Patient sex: F
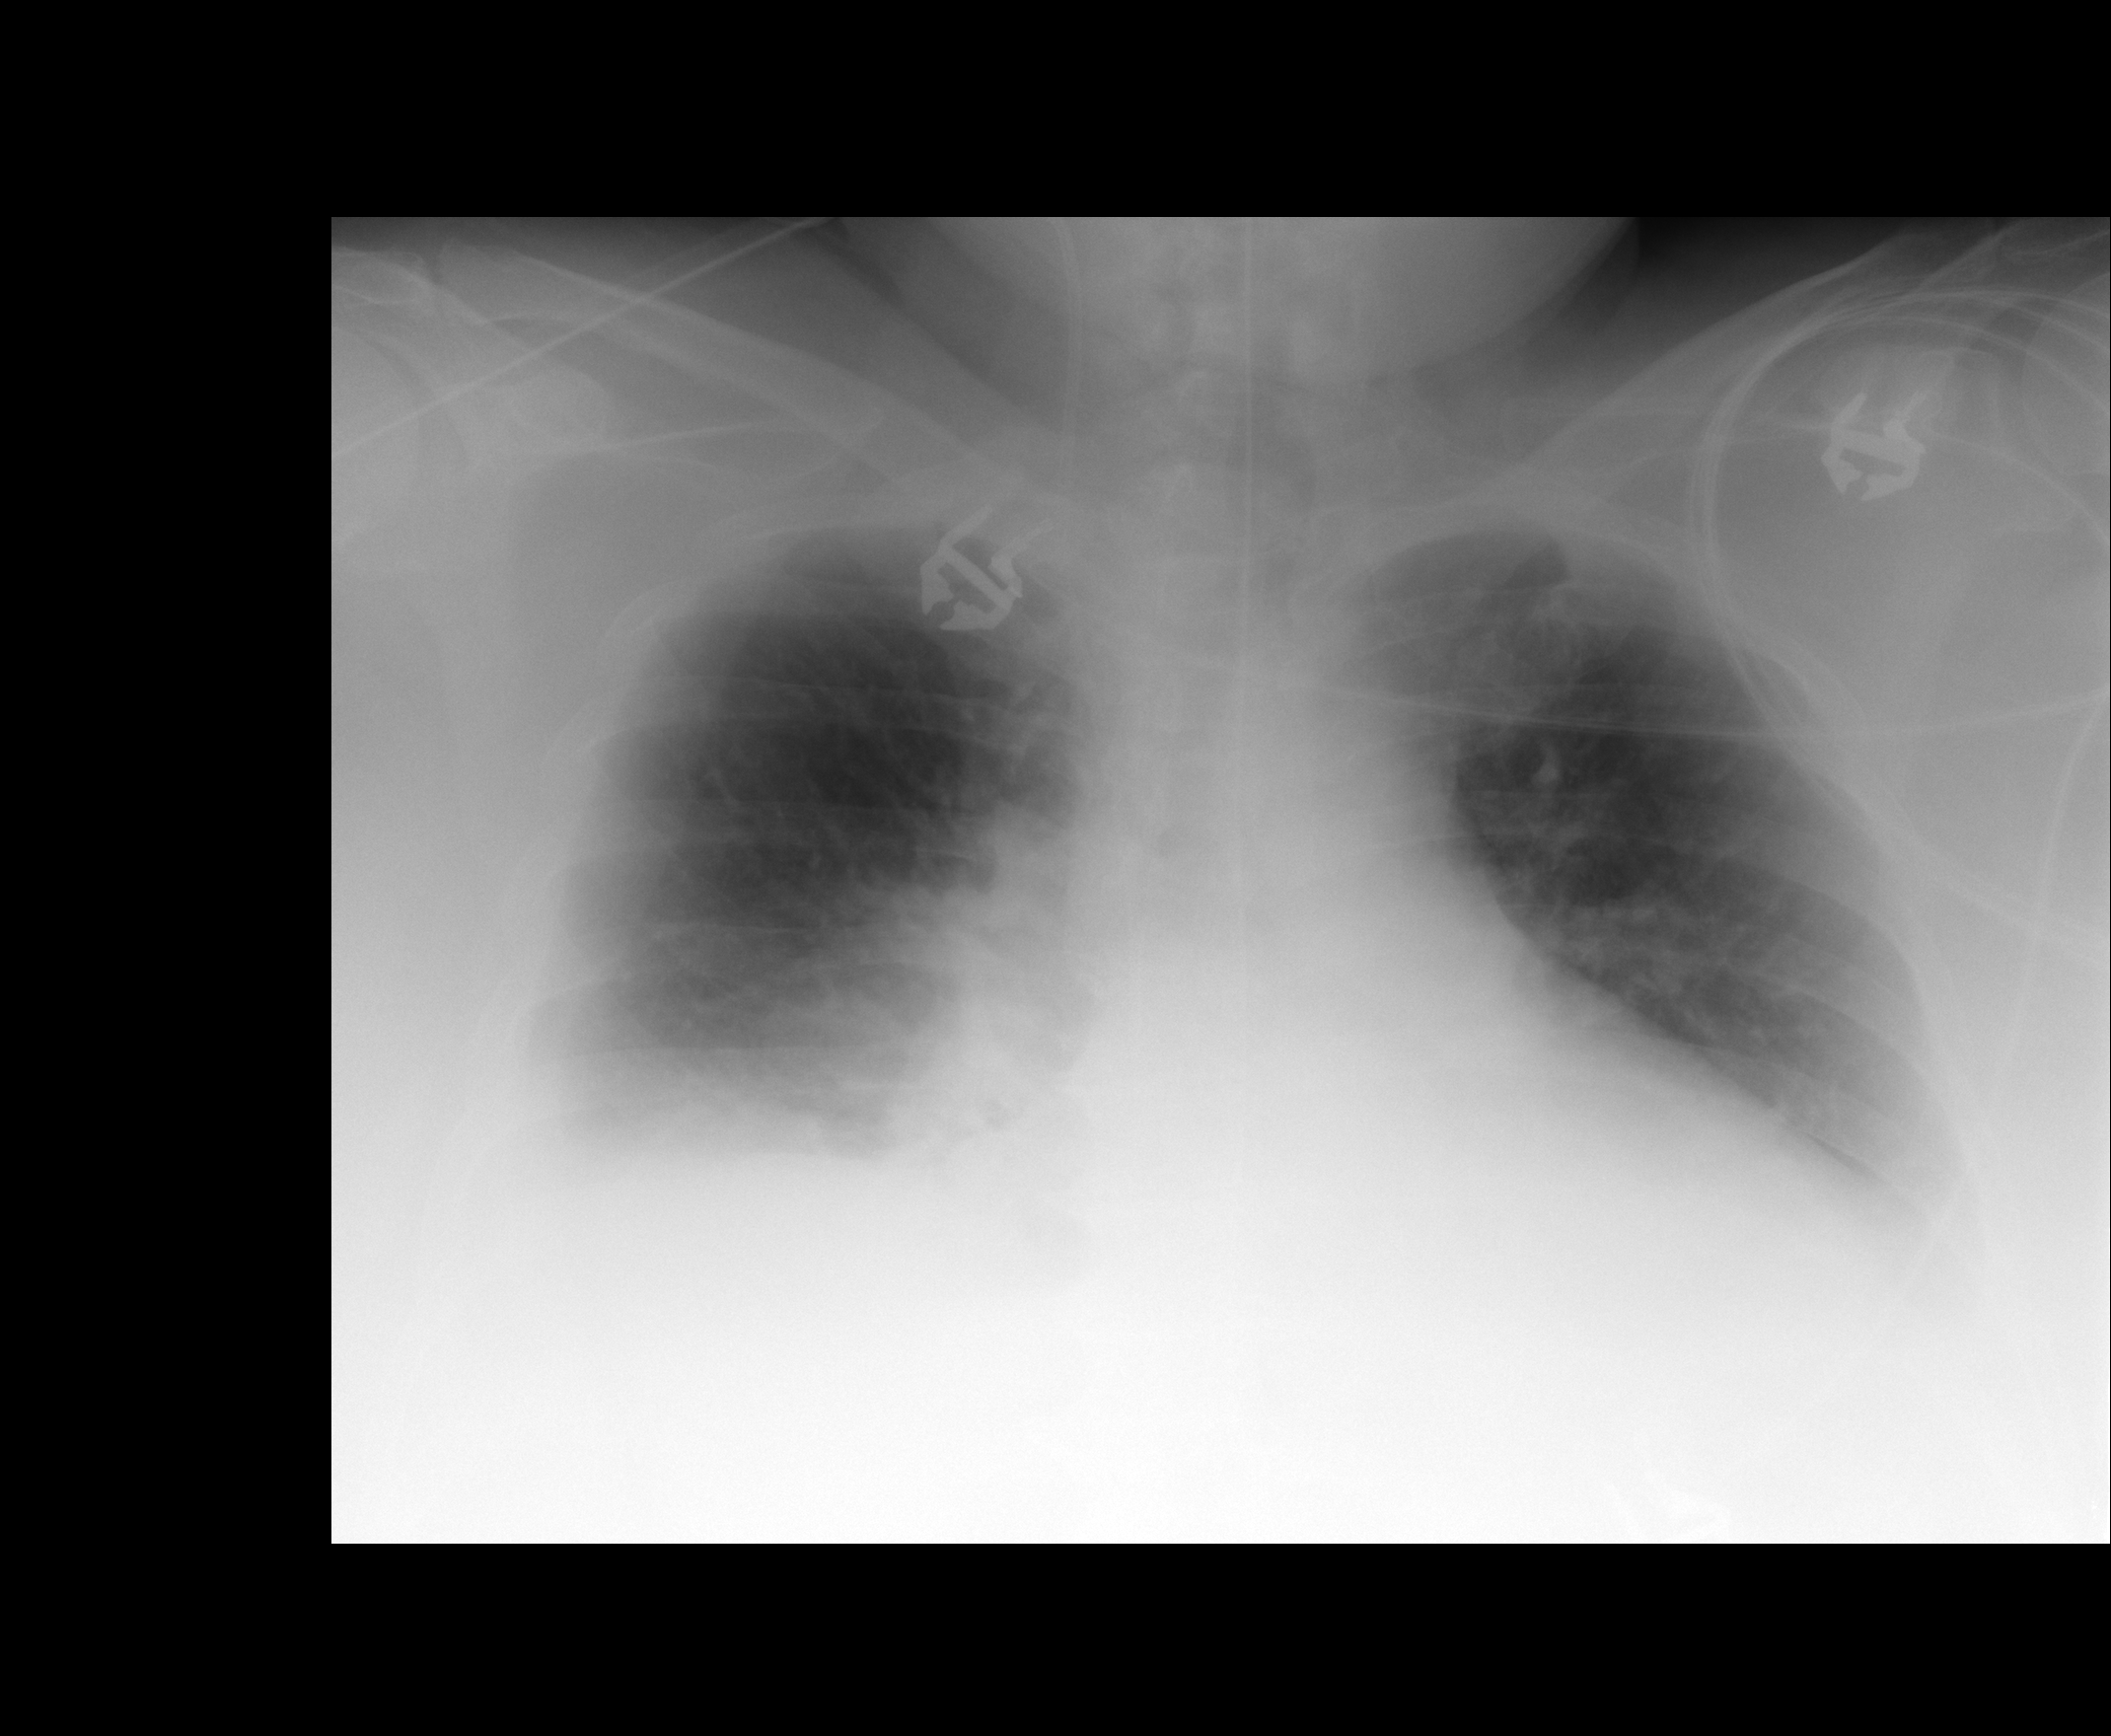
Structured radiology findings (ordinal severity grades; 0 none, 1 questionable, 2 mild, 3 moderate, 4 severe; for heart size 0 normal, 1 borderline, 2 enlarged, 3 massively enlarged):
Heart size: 1
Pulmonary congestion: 0
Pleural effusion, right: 1
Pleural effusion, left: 1
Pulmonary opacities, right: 0
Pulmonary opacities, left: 0
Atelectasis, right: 2
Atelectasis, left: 2